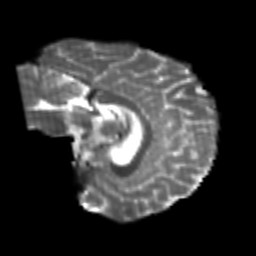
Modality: T2w
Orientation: sagittal
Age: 26
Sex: female
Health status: healthy
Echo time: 0.074 s